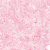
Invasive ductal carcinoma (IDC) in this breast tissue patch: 0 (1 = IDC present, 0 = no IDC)